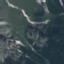
Land use / land cover class: HerbaceousVegetation